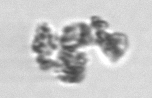
Label: detritus